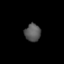
Tissue: lung
Cell type: Epithelial cells
Senescence score: 0.1853
Nuclear area (px): 278
Mean DAPI intensity: 87.482